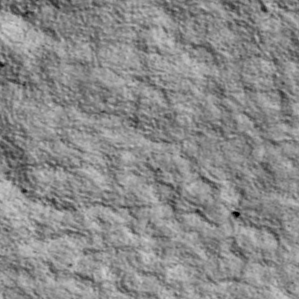
Label: non_frost